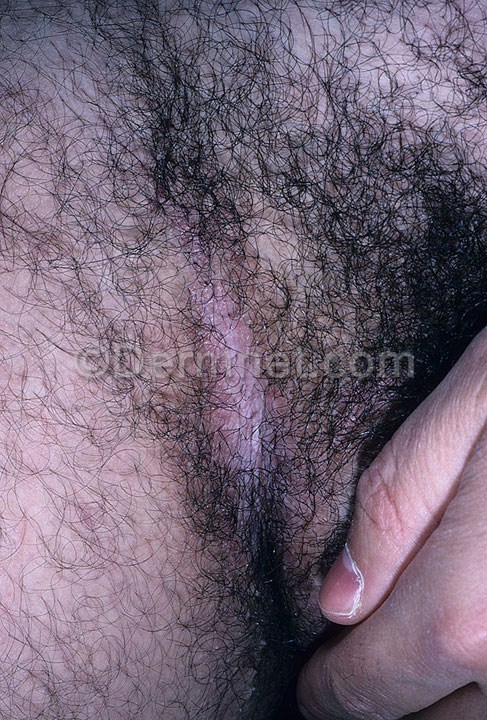
Disease: Tinea Ringworm Candidiasis and other Fungal Infections